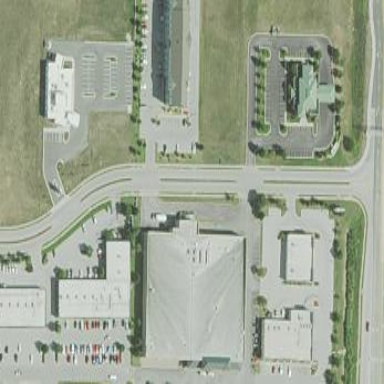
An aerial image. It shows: Supermarket building.